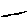
Label: line